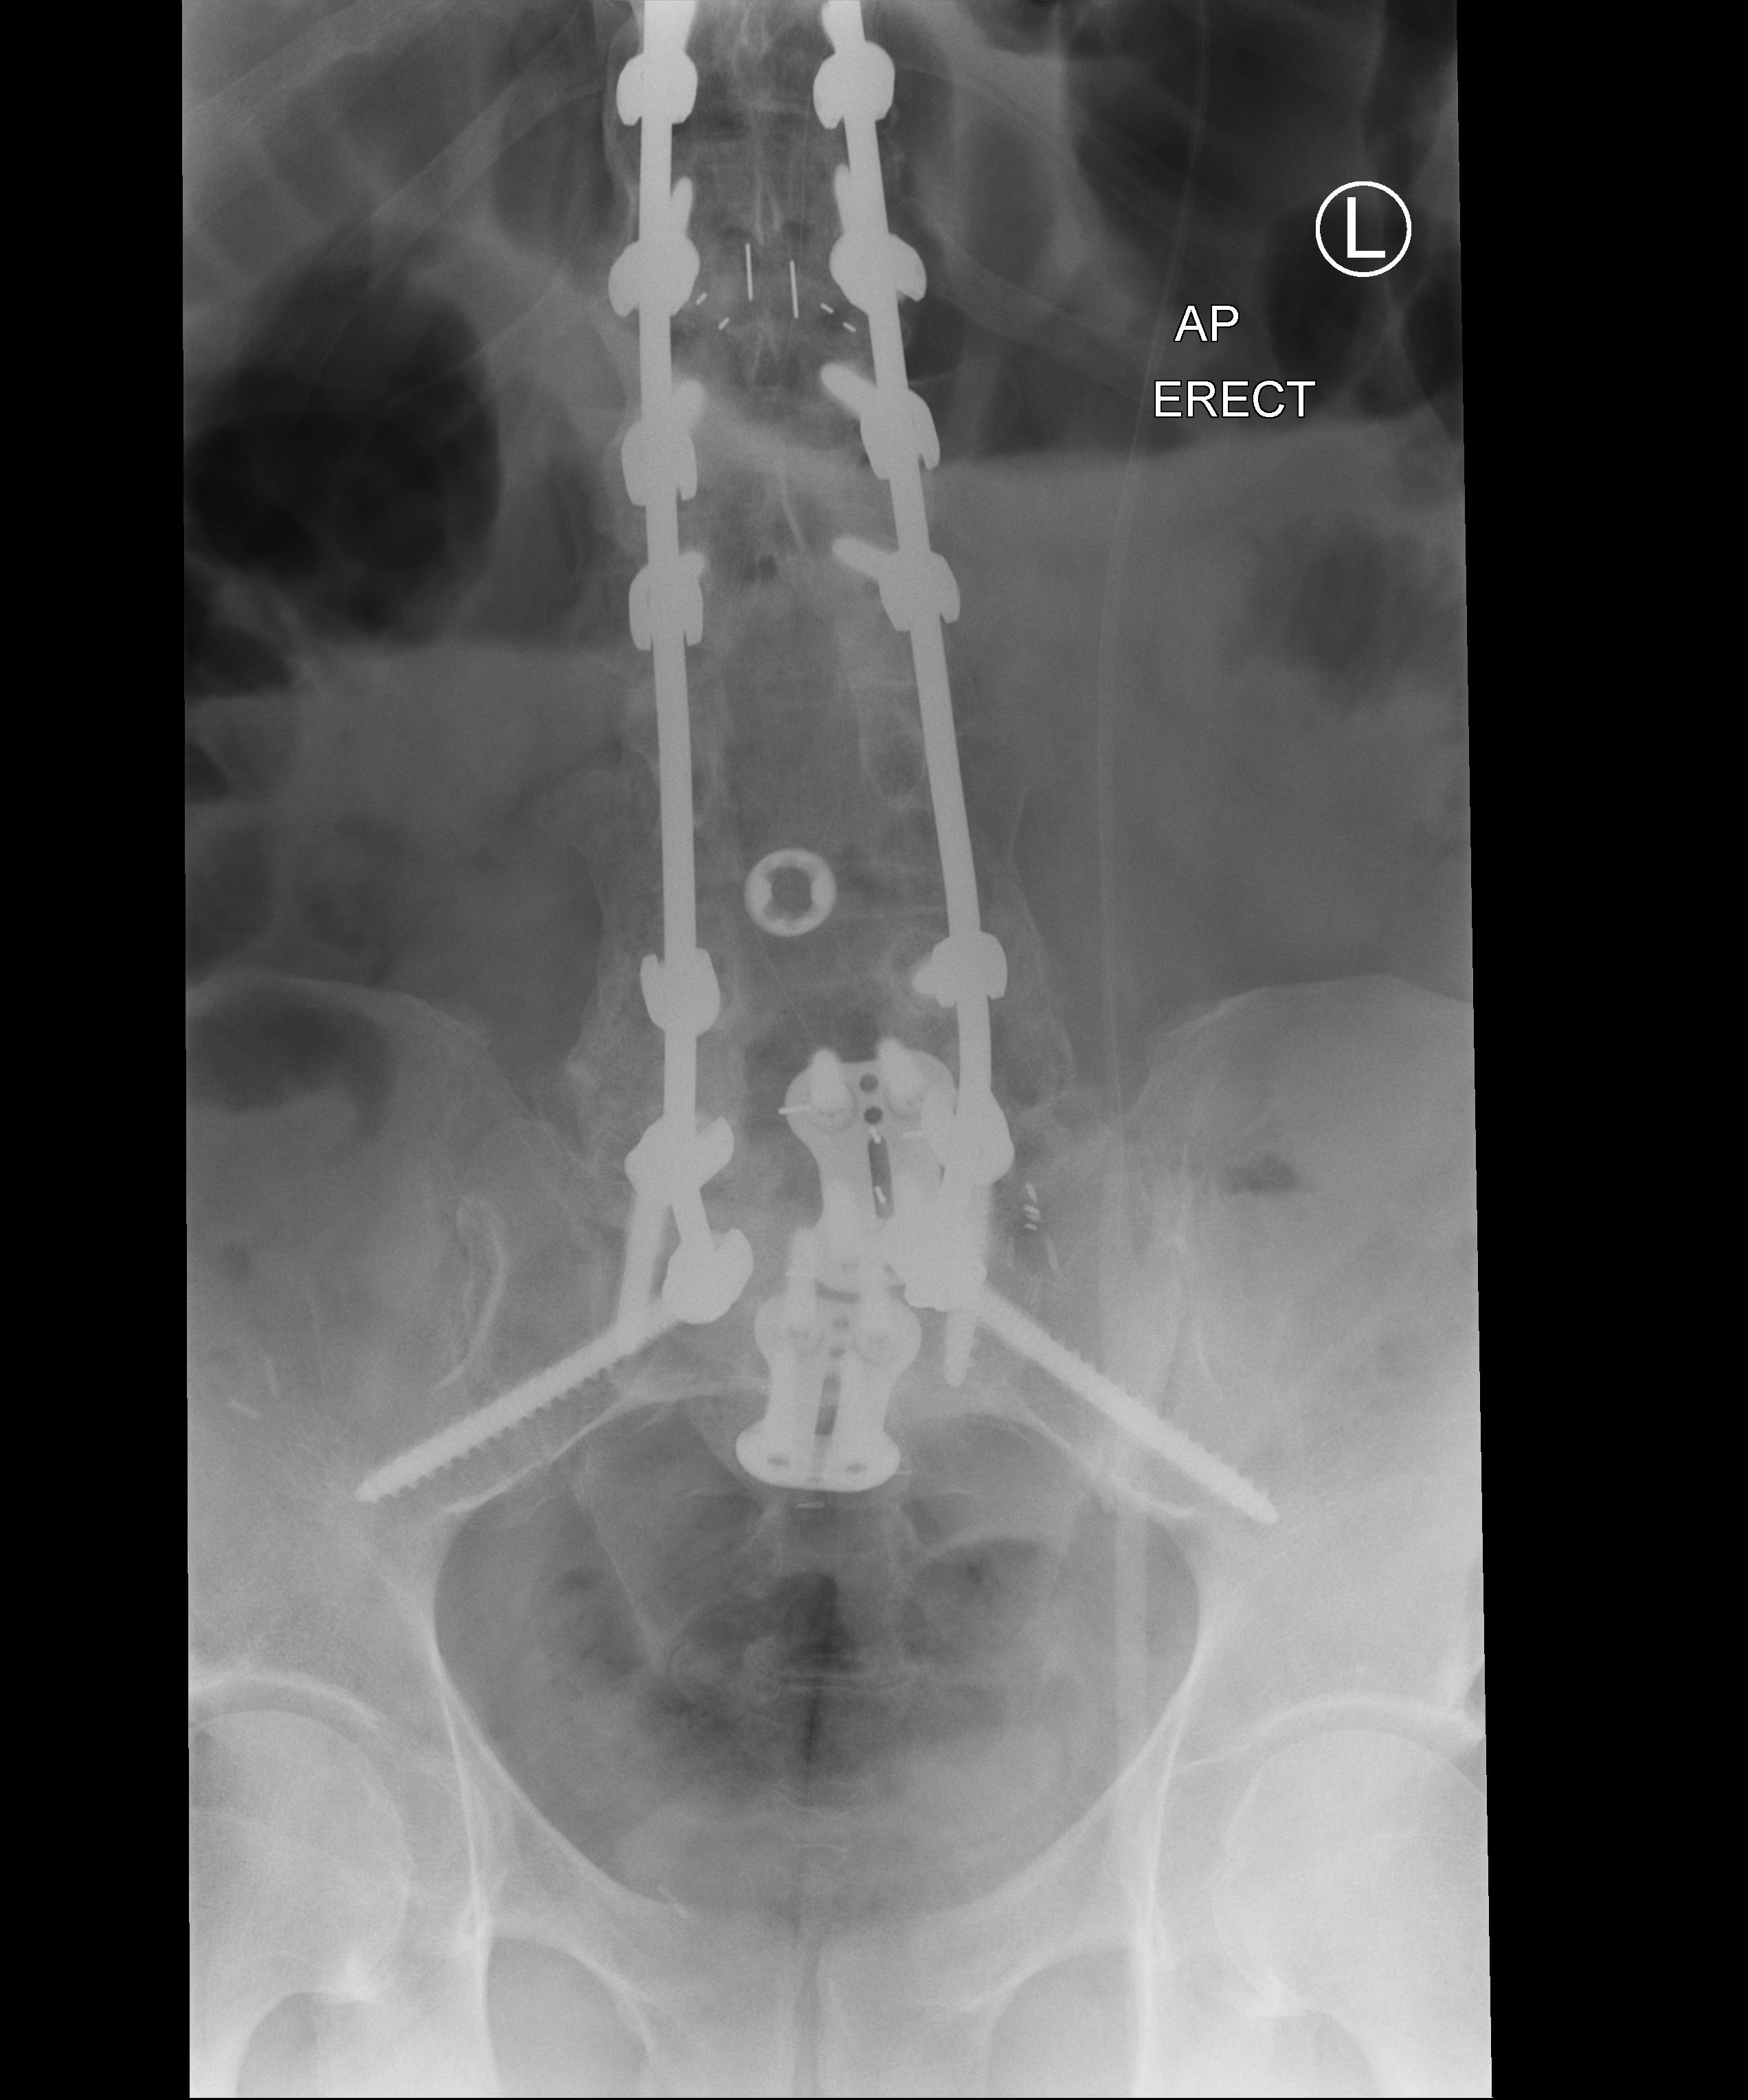
View: AP
Implant manufacturer: medtronic solera